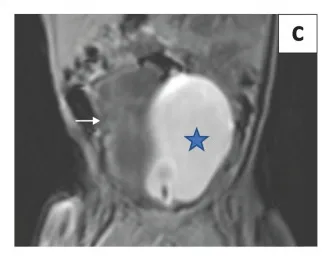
(c) T1 coronal (post-retrograde contrast administration) image showed the contrast filled, displaced urinary bladder on the left side of pelvis. The cystic lesion on the right did not opacify with contrast (white arrow).
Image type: radiology (mri)